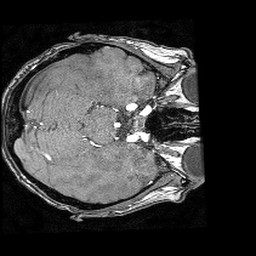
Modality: angio
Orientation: axial
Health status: ill
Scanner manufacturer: siemens
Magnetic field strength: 3 T
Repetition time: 0.023 s
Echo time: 0.00418 s